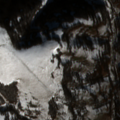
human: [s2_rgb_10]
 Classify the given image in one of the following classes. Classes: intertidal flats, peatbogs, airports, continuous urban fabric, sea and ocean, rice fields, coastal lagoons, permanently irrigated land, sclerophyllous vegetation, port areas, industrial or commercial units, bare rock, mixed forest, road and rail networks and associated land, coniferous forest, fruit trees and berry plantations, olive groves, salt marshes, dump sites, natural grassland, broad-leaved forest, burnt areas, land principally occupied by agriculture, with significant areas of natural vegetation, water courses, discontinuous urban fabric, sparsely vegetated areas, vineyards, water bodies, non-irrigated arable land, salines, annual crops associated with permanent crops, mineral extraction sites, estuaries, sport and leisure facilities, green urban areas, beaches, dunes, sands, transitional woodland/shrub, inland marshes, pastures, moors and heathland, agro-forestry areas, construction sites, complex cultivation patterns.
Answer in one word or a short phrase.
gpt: broad-leaved forest, natural grassland, transitional woodland/shrub